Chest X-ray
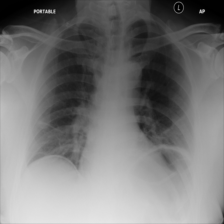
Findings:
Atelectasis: negative
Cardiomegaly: negative
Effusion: negative
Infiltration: negative
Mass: negative
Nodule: negative
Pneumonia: negative
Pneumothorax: negative
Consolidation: negative
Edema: negative
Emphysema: negative
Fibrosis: negative
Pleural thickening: negative
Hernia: negative